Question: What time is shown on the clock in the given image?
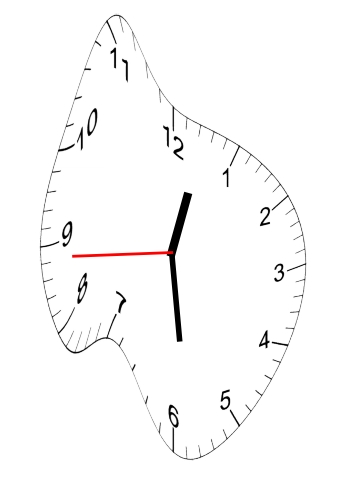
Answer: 12:28:44